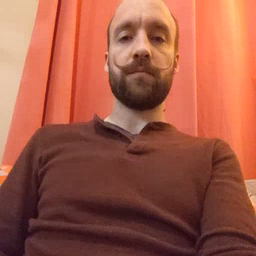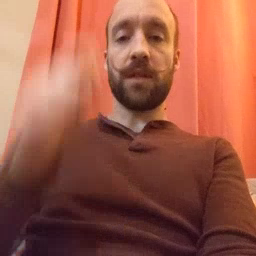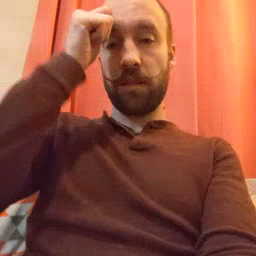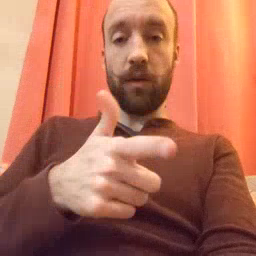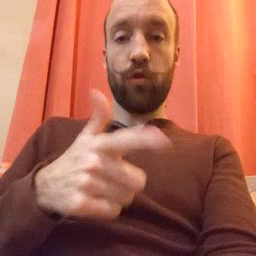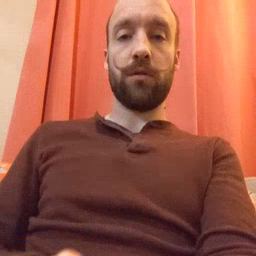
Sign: brother